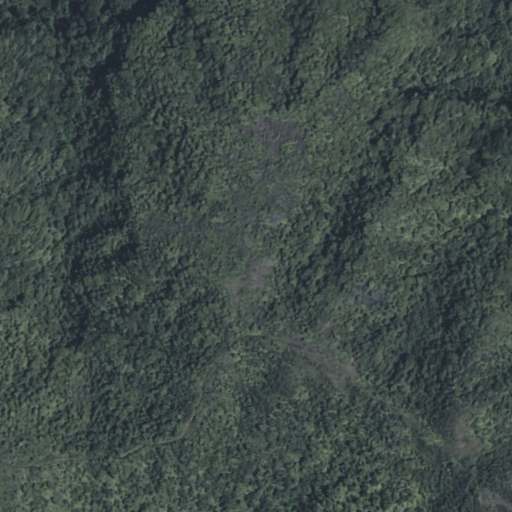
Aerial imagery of mountain in Hawaii named Hāka‘a‘ano containing only unknown